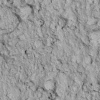
Atmospheric dust classification: not_dusty